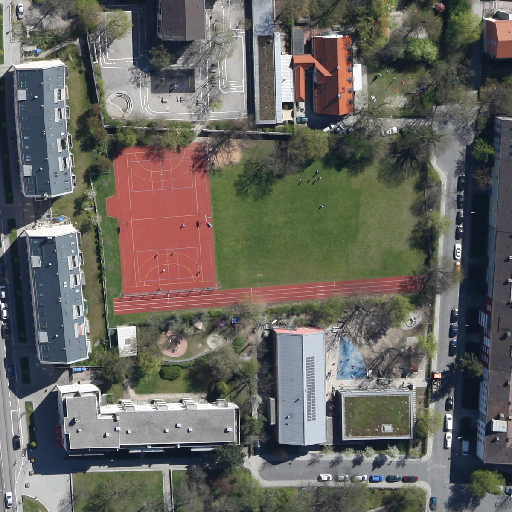
Referring expression: vehicle